Interaction volume radius: 5 \u00c5
Interaction volume height: 25 \u00c5
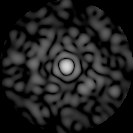
Disorder parameter: 0.7945